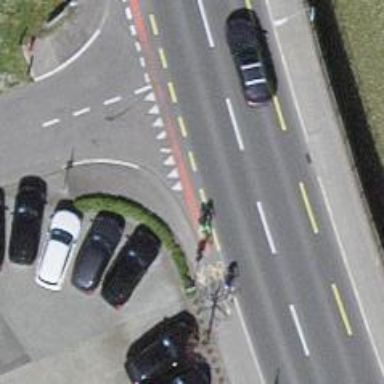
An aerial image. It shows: Sidewalk.